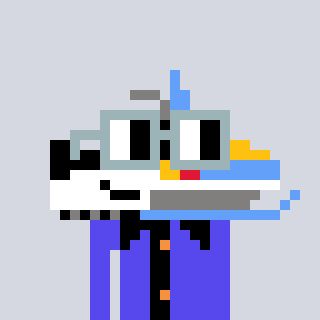
a pixel art character with square dark gray glasses, a snowmobile-shaped head and a computerblue-colored body on a cool background